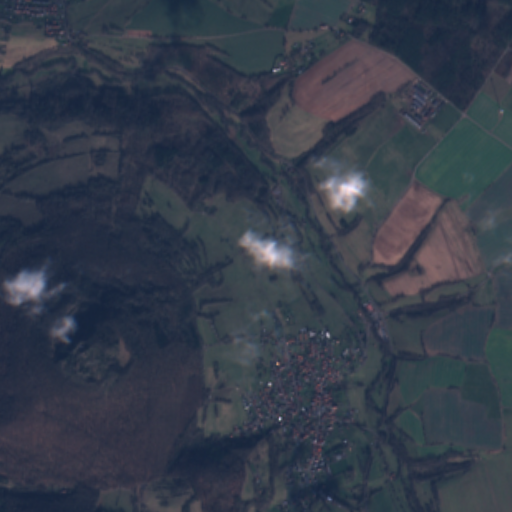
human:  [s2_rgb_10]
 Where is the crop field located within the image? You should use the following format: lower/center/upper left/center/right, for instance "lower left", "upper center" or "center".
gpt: The crop field is located in the upper of the image.
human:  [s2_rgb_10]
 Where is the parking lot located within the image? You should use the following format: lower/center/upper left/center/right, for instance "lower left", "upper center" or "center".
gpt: The parking lot is located in the lower left of the image.
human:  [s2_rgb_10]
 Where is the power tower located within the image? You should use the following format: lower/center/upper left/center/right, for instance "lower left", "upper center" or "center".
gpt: The power tower is located in the upper left of the image.
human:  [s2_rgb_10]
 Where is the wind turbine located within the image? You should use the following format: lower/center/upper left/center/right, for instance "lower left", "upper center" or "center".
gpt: The wind turbine is located in the upper right of the image.
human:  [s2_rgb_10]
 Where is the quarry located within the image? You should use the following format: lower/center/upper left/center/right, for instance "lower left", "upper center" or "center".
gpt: There is no quarry in the image.